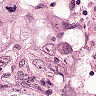
Metastatic tissue present: yes